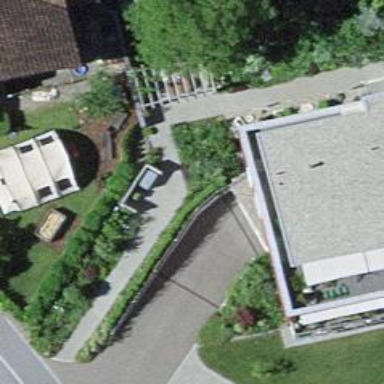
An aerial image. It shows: Parking entrance.